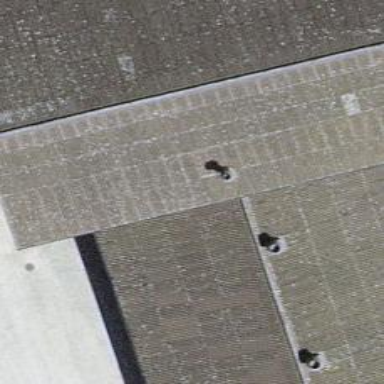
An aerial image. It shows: Barn.